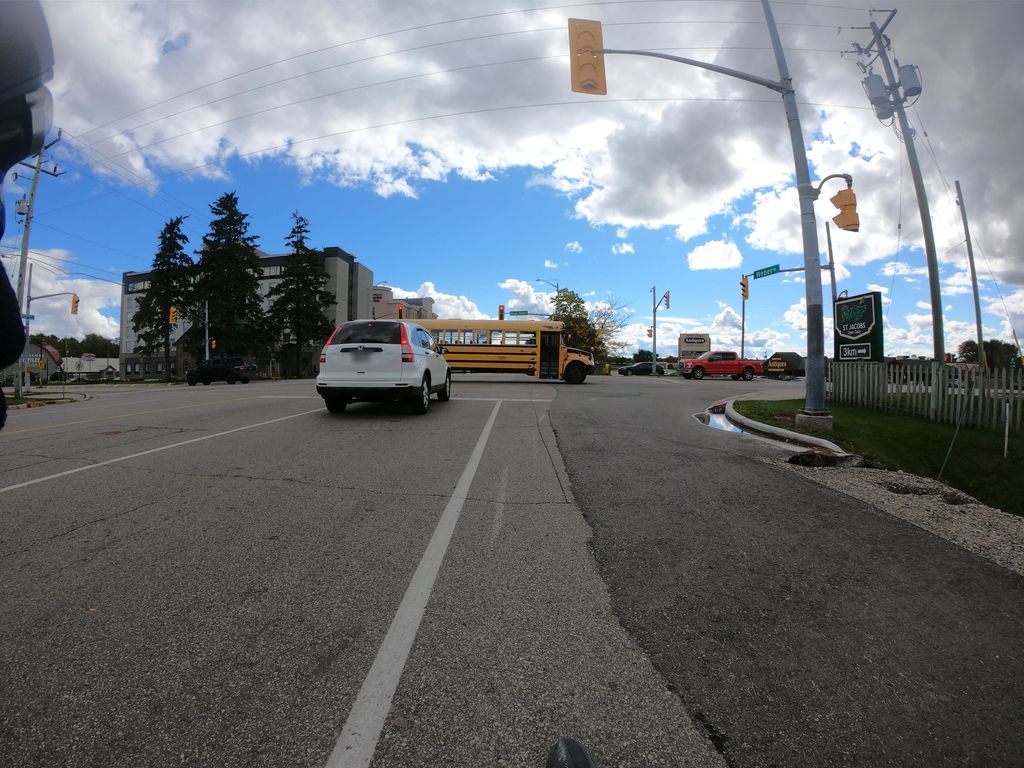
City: kitchener-waterloo